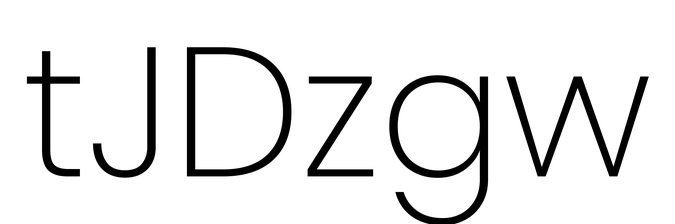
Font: Poppins-ExtraLight